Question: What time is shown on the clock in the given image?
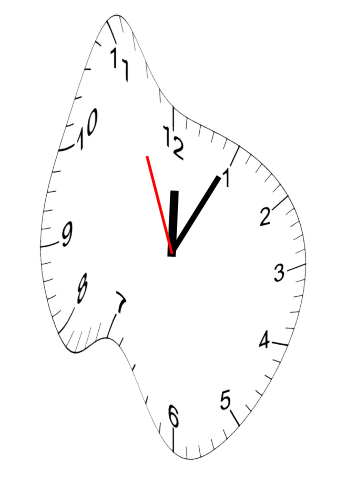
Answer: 12:04:56